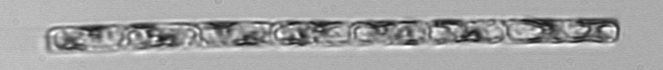
Label: Guinardia_delicatula